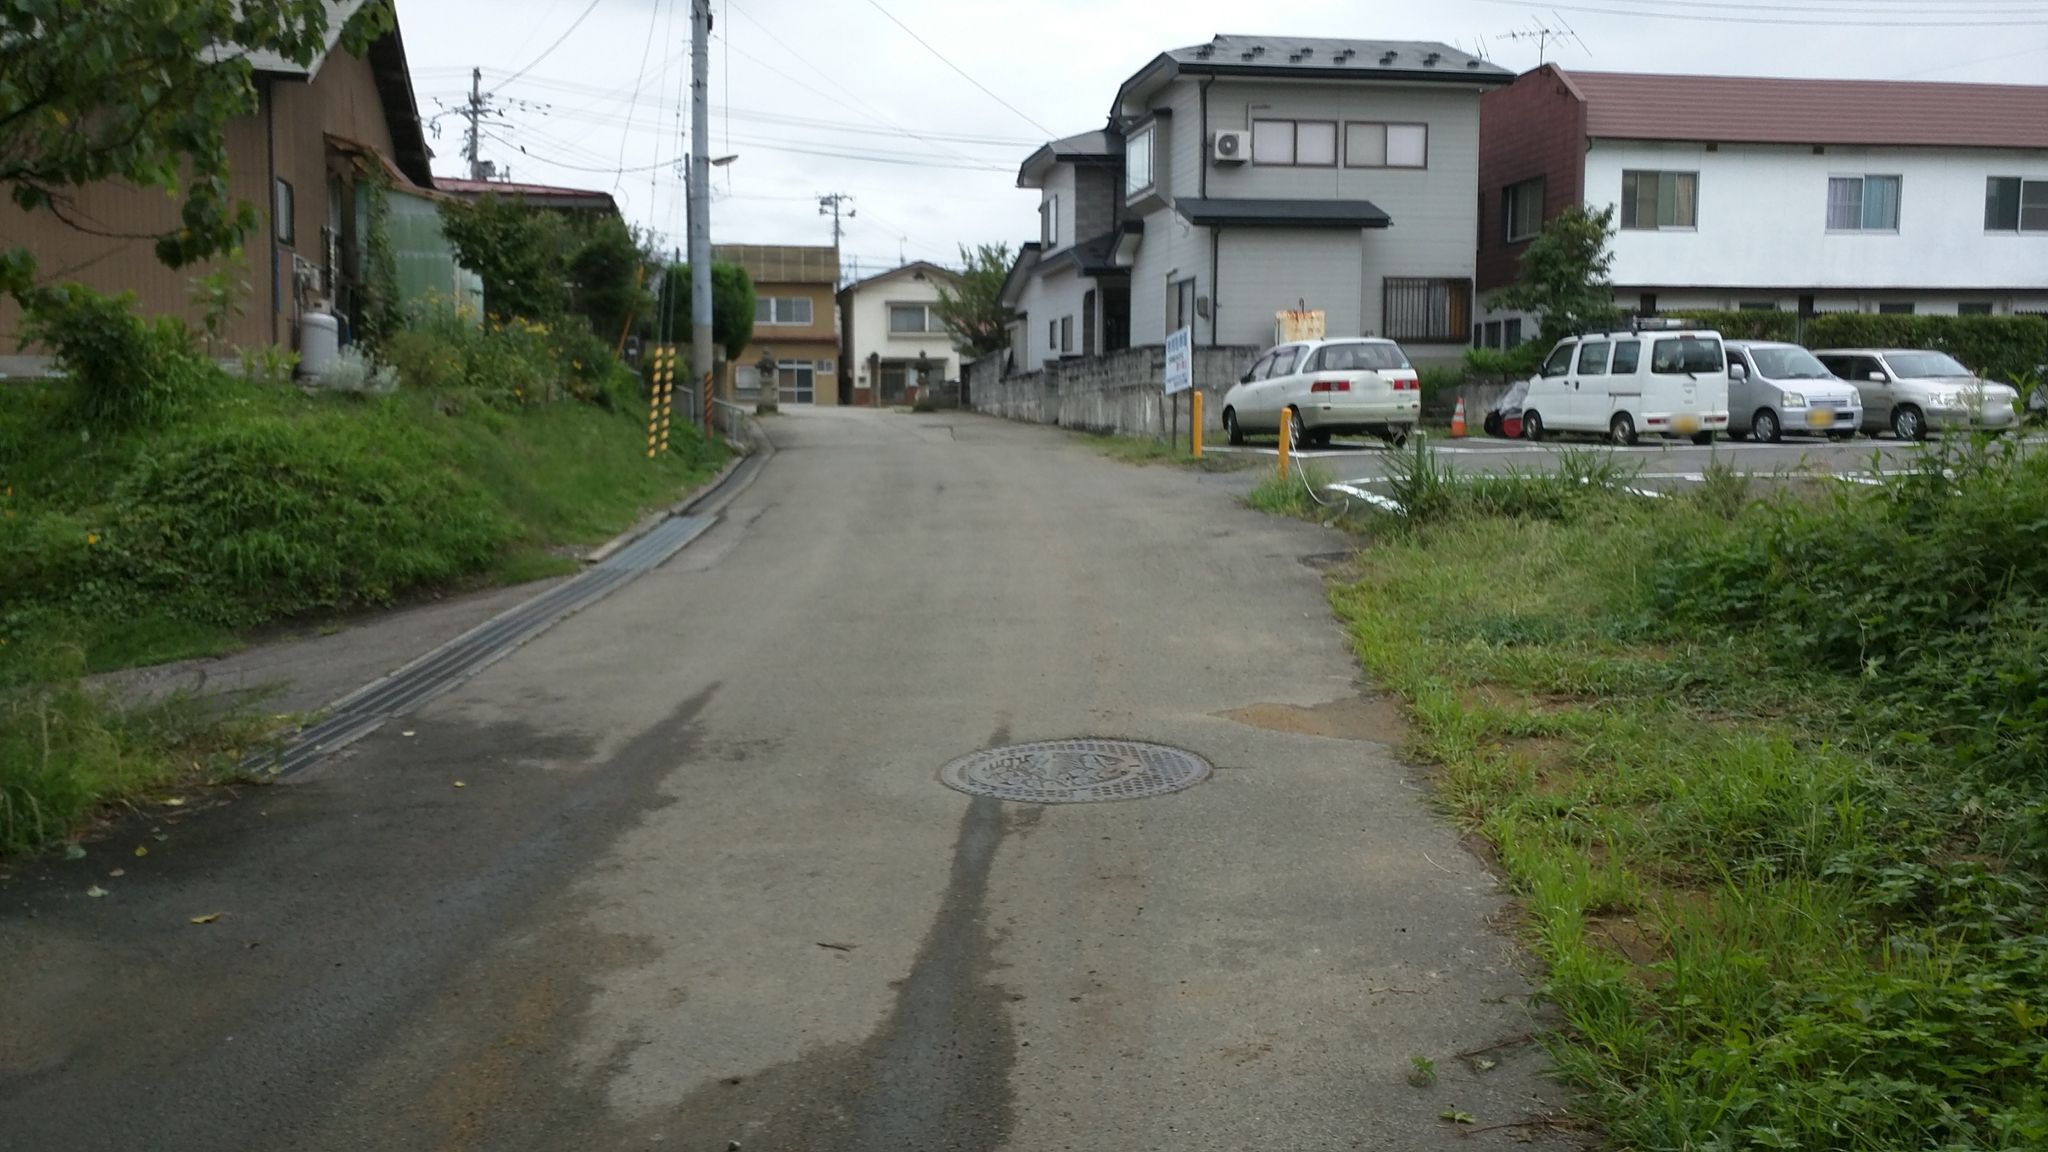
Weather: clear
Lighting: day
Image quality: good
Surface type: walking surface
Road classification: steps, footway, unclassified
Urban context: urban centre
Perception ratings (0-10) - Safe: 1.9, Lively: 3.14, Beautiful: 4.65, Boring: 2.22, Depressing: 4.43, Wealthy: 0.79